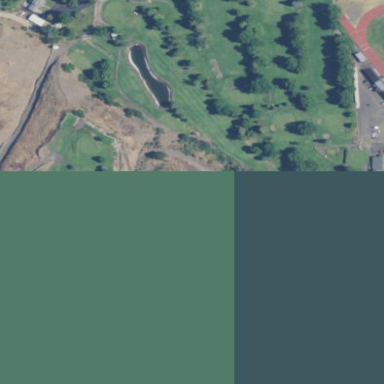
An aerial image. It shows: Golf course.